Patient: sex M, age 17
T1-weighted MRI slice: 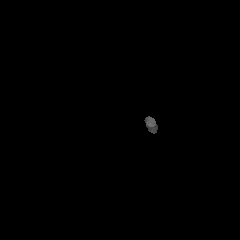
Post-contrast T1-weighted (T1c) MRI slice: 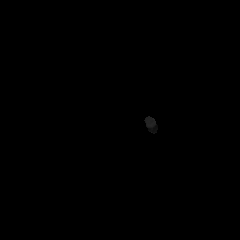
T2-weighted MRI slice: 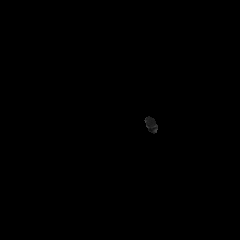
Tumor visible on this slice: no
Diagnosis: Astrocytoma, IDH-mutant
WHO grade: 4